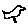
Label: bird